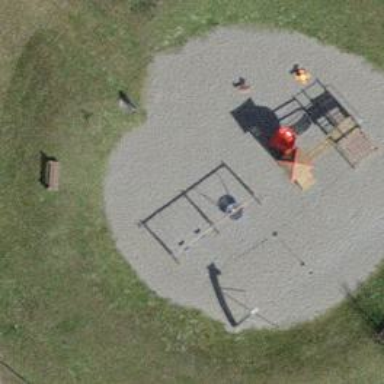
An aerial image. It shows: Playground featuring swings.